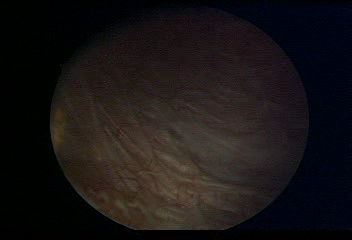
Modality: WLC
Class: Normal mucosa
Bladder cancer association: No